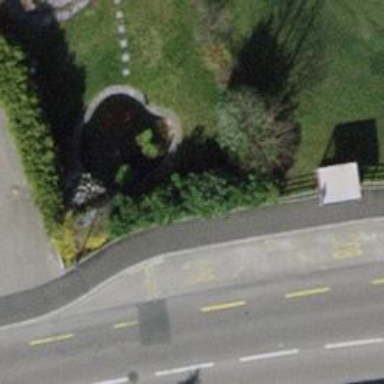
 serving as platform for public transportation."